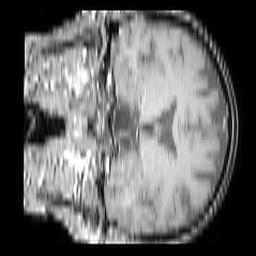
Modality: T1w
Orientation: coronal
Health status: ill
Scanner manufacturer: philips
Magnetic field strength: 3 T
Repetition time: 0.3787 s
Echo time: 0.002908 s